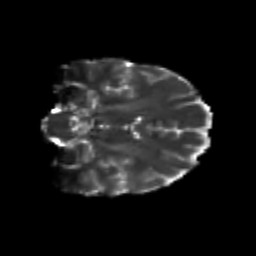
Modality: T2w
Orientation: coronal
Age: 25
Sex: female
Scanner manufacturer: siemens
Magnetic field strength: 3 T
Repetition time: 3.5 s
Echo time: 0.125 s